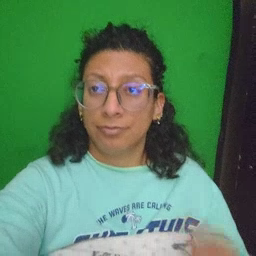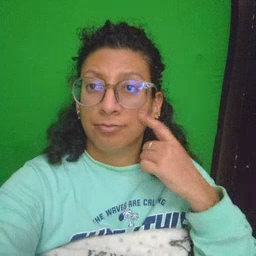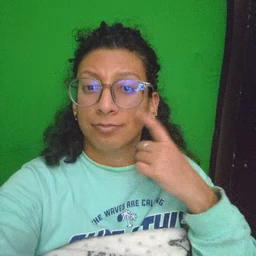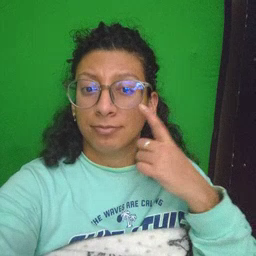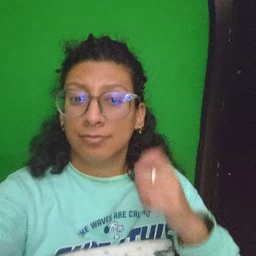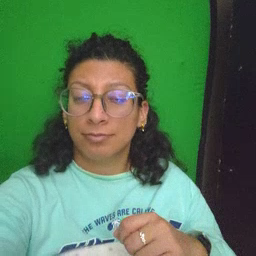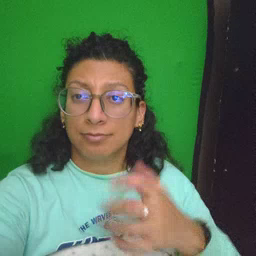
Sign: cry